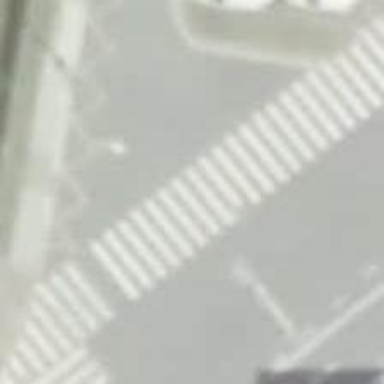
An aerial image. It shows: Uncontrolled crossing on the road.